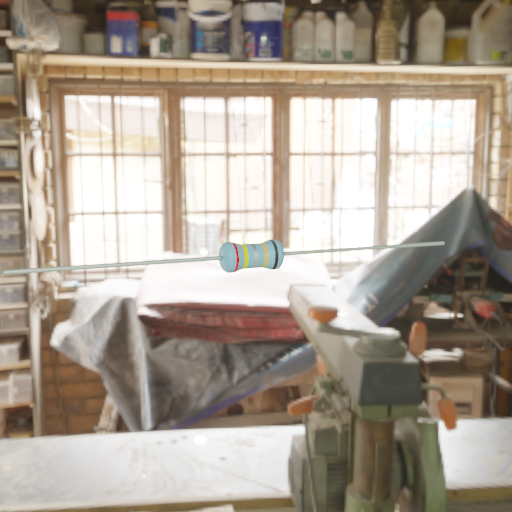
Resistor colour bands (in order): red, yellow, silver, gold, black